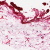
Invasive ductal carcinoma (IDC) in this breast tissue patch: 0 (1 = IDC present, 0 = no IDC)